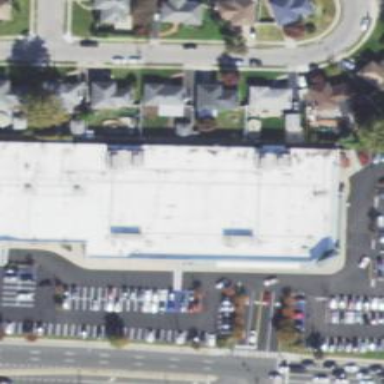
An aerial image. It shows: Retail building.